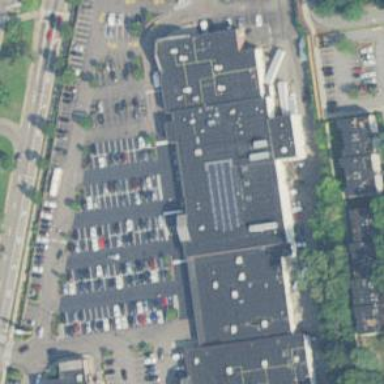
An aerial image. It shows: Supermarket.